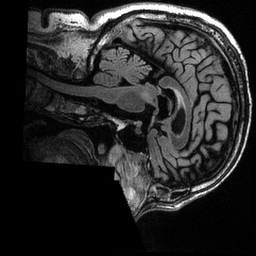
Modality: T2w
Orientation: sagittal
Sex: male
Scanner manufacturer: ge
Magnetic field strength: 3 T
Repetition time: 6 s
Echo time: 0.1277 s